Fundus camera: zeiss
Shooting center: midpoint
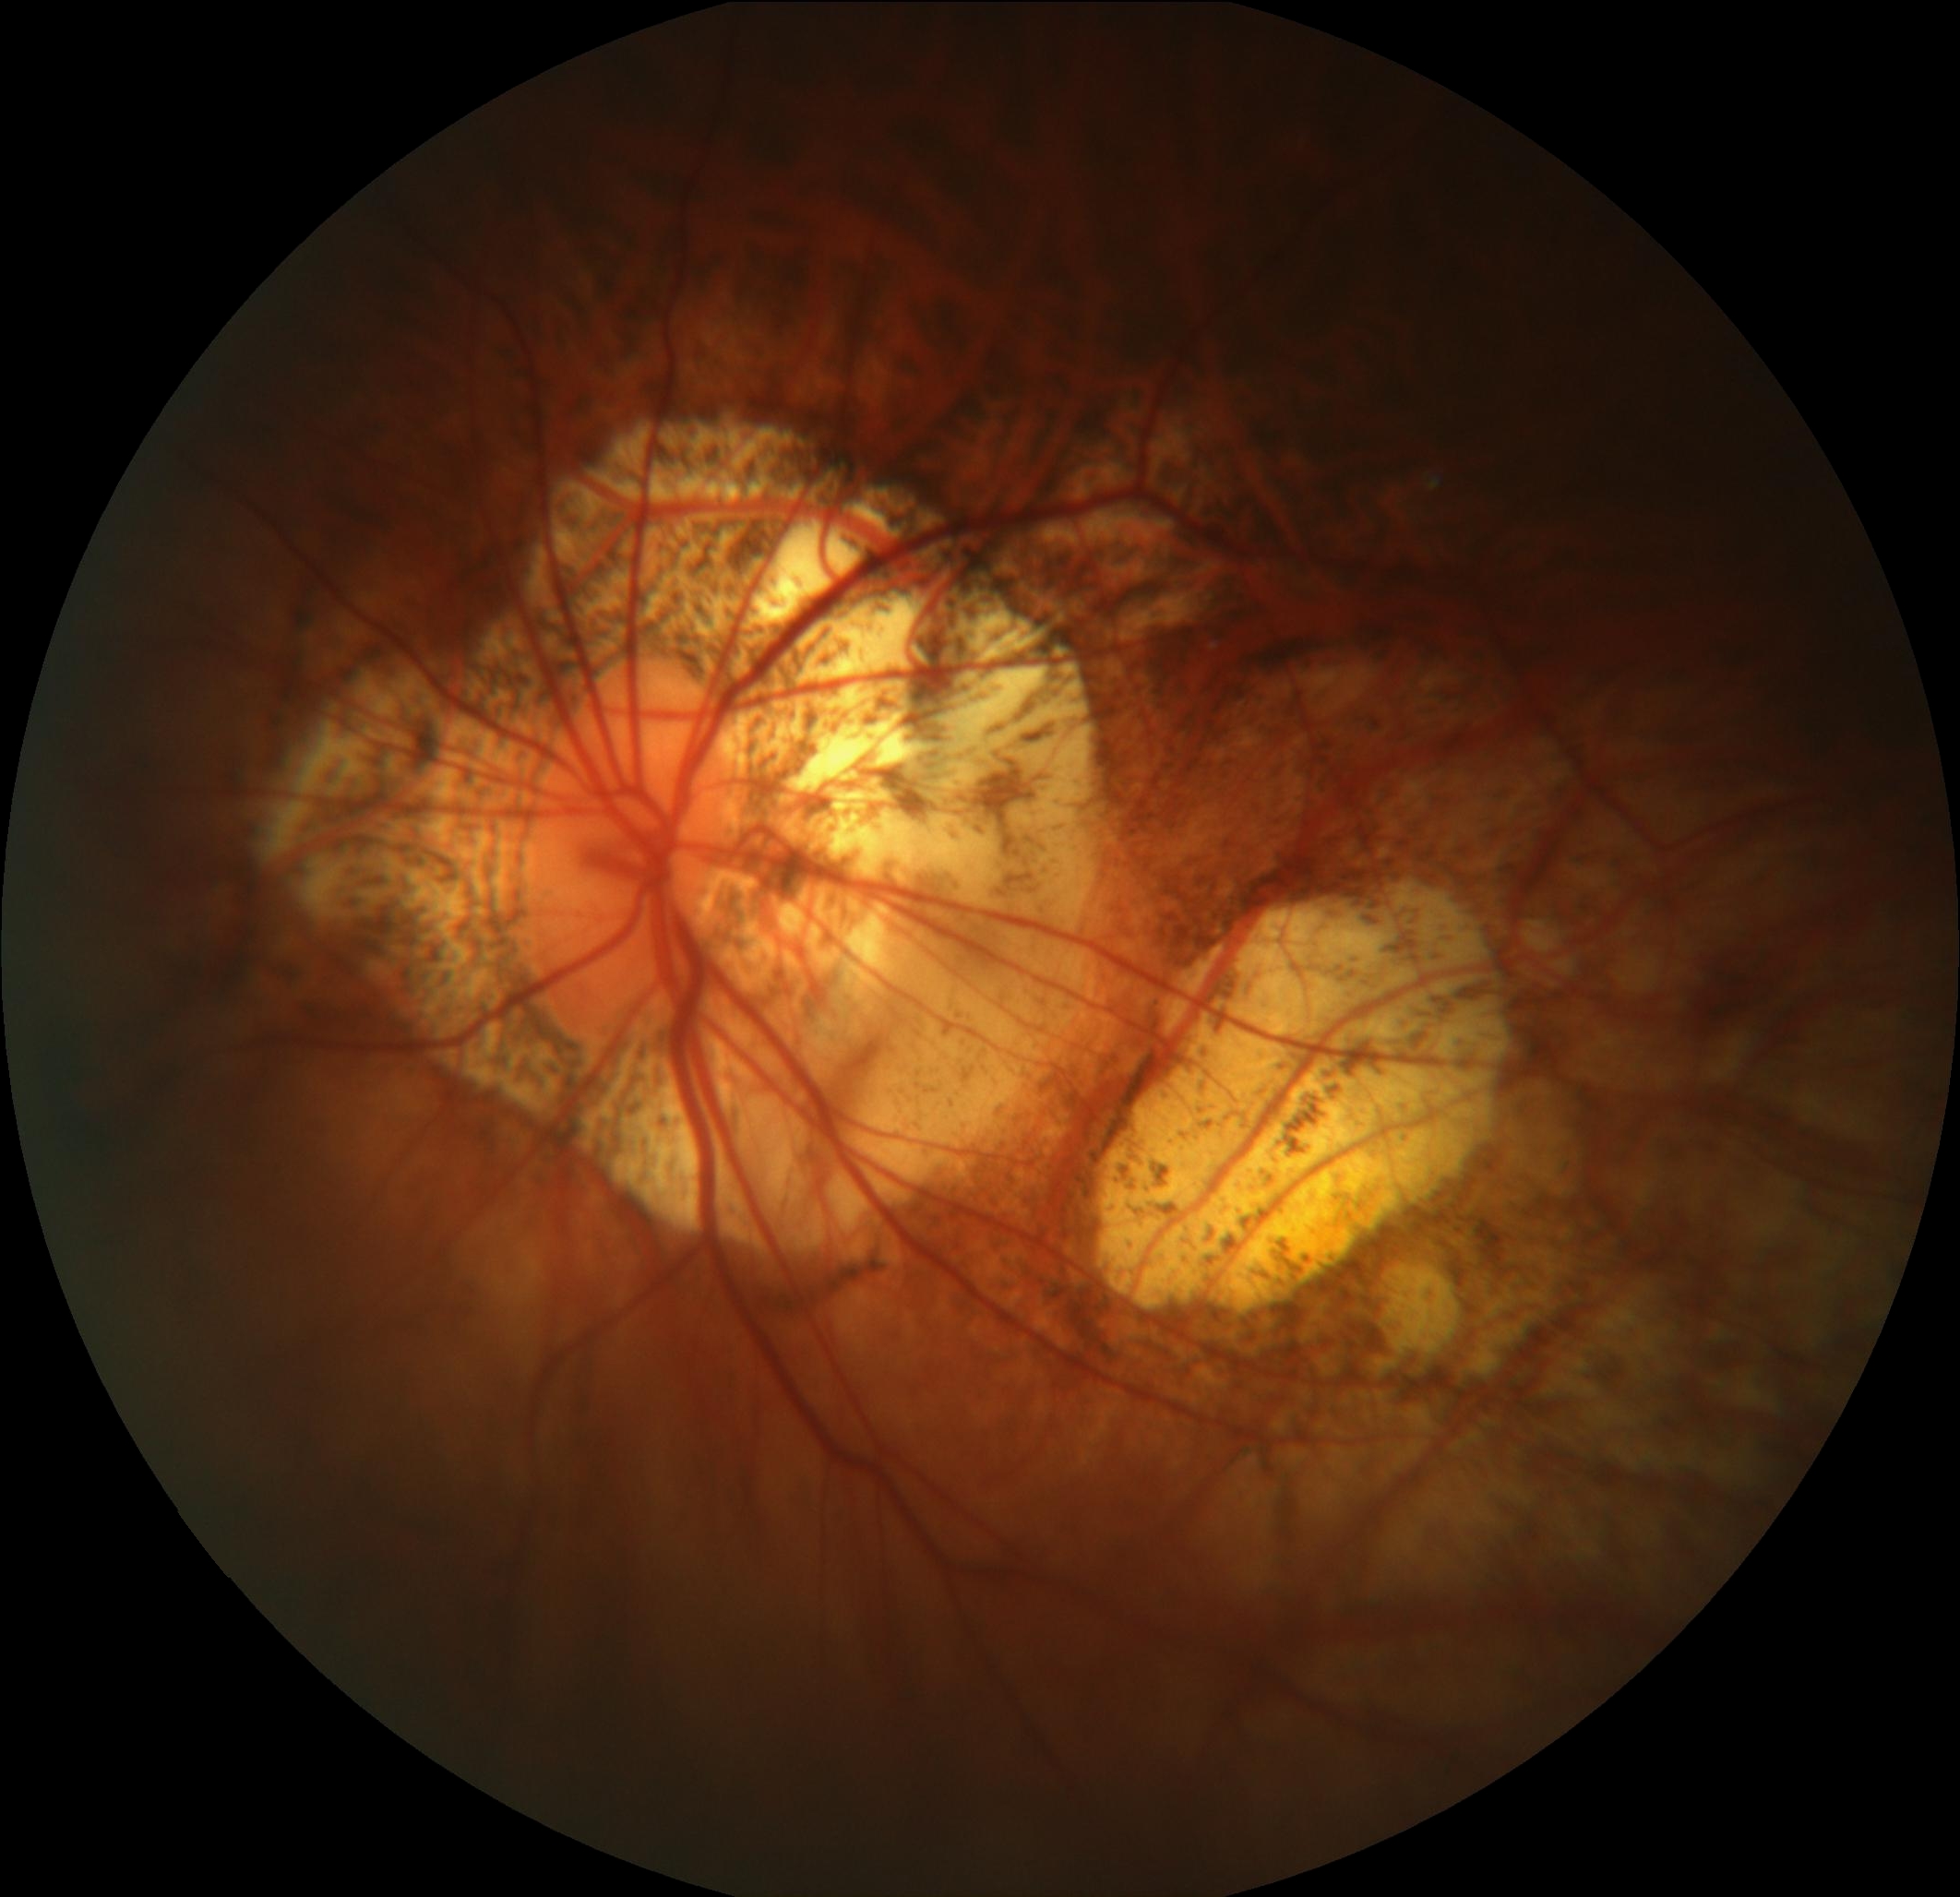
Pathologic myopia: yes
Patchy retinal atrophy: present
Retinal detachment: absent